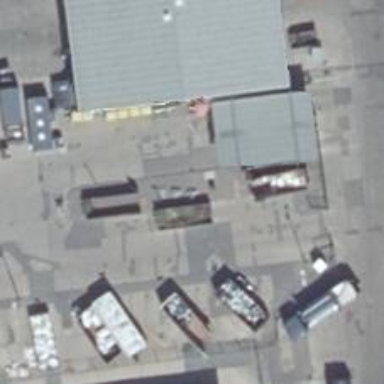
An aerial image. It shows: Recycling center with scrap metal recycling facilities.